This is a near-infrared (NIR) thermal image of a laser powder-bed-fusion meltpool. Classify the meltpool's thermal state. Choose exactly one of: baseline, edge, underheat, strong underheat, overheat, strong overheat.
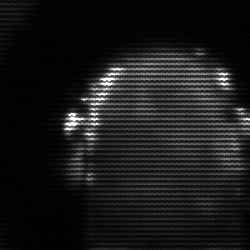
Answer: baseline